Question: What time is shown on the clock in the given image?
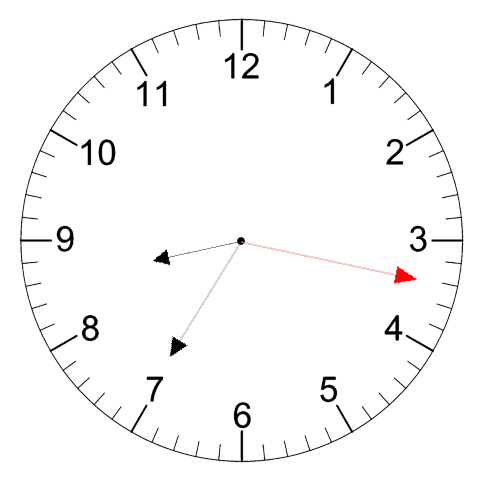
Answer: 08:35:17